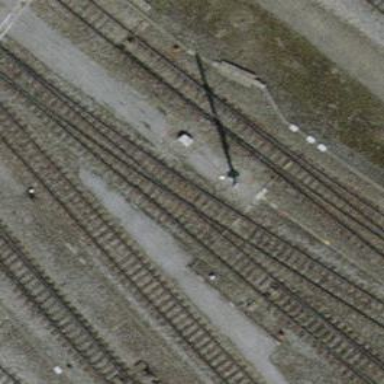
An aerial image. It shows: Rail yard with electrified rails and single track.